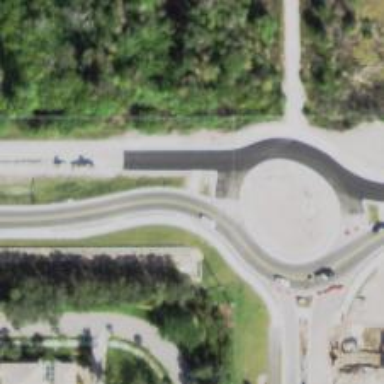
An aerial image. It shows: Footway that serves as traffic island.